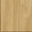
Piece: xx